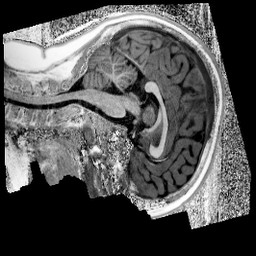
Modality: UNIT1
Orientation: sagittal
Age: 10
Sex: female
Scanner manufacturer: siemens
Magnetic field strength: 3 T
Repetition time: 4 s
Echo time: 0.00303 s